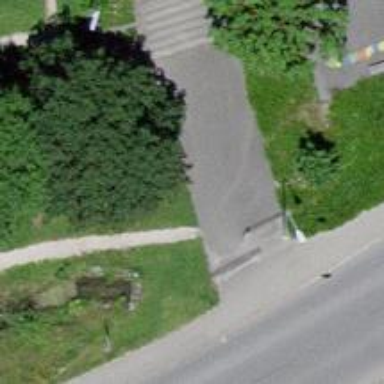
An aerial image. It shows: Cycle barrier.